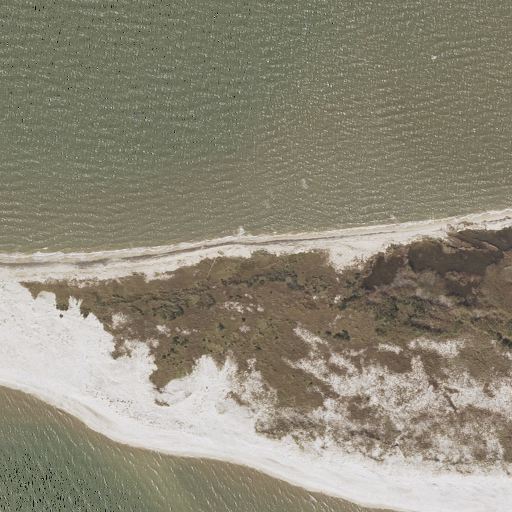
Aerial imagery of cape in Alabama named West Point containing open water, barren land, and herbaceous wetlands